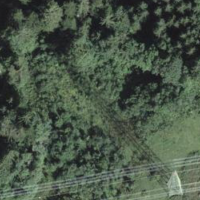
EUNIS habitat code: 43
Species observed at this site:
Ilex aquifolium